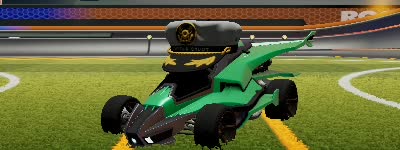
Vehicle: aftershock